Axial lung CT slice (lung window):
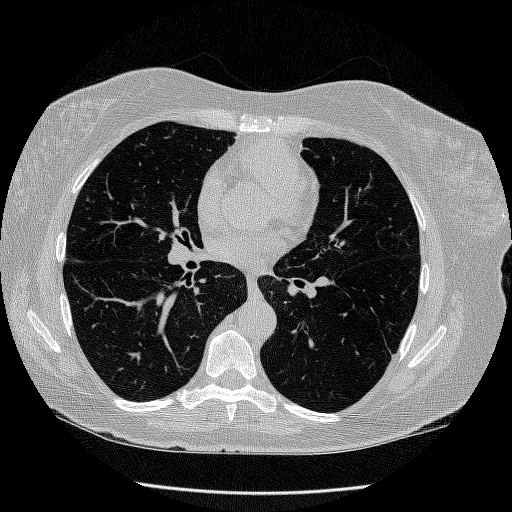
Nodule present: no